Field crop: tomato
Growth stage: 1
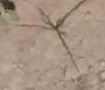
Species: cyperus